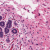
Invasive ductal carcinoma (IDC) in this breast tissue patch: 0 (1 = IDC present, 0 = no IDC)